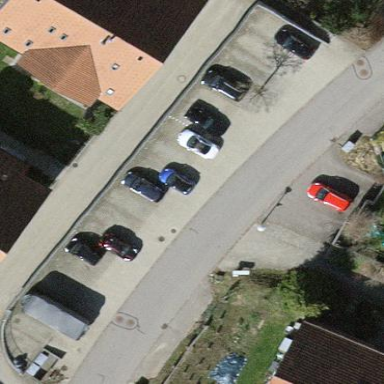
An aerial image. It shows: Parking area with surface.